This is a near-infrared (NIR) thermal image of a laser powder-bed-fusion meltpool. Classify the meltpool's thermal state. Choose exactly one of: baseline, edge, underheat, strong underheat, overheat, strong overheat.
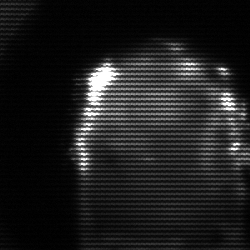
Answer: baseline